Question: In the below query how to get IO_CURSOR values in PL/SQL's "SQL Window"
'''
DECLARE
SOME_VAR_1 VARCHAR2(20);
SOME_VAR_2 VARCHAR2(20);
SOME_VAR_3 DECIMAL;
IO_CURSOR SYS_REFCURSOR;
BEGIN
SOME_VAR_1 := 'test1';
SOME_VAR_2 := 'test2';
SOME_VAR_3 := 1;
IO_CURSOR := NULL;
Get_Analysis_Data(p_in_symbol_type => SOME_VAR_1,
p_in_symbol => SOME_VAR_2,
p_in_isr_id => SOME_VAR_3,
isr_main_view => IO_CURSOR);
PRINT IO_CURSOR
END;
'''

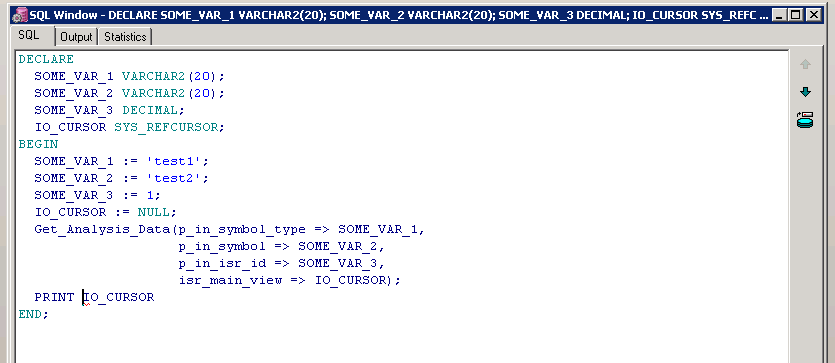
Answer: If by "SQL Window" you mean SQL*PLUS ,then to print(using 'PRINT' command) the contents of a cursor, you need to declare a bind variable outside the PL/SQL block, assign a value to that bind variable inside the PL/SQL block by executing the block and then print the contents by using 'PRINT' command:
'''
SQL> variable IO_CURSOR refcursor;
SQL> DECLARE
2 SOME_VAR_1 VARCHAR2(20);
3 SOME_VAR_2 VARCHAR2(20);
4 SOME_VAR_3 DECIMAL;
5 --IO_CURSOR SYS_REFCURSOR;
6 BEGIN
7 SOME_VAR_1 := 'test1';
8 SOME_VAR_2 := 'test2';
9 SOME_VAR_3 := 1;
10 --IO_CURSOR := NULL; -- no need to do that
11 Get_Analysis_Data(p_in_symbol_type => SOME_VAR_1,
12 p_in_symbol => SOME_VAR_2,
13 p_in_isr_id => SOME_VAR_3,
14 isr_main_view => :IO_CURSOR);
15 END;
16 /
SQL> print io_cursor;
'''
:
To see the contents of a cursor in PL/SQL Developer, as one of the options, you could simply do the following:
1. File\New\Test window
2. Copy/Paste your anonymous PL/SQL block there. Prior to this remove IO_CURSOR SYS_REFCURSOR; variable declaration. There is no need of it. Also change isr_main_view => IO_CURSOR to isr_main_view => :IO_CURSOR. You need to use bind variable in this case.
3. In the variables window at the bottom of the test window specify variable name of your ref cursor the contents of which you want to see (IO_CURSOR without preceding semicolon ) and select type cursor.
4. Execute the block by pressing green triangle.
5. After PL/SQL block is executed refer to the column value of the variables window. Press the button with ellipsis on it to see the contents of the ref cursor IO_CURSOR.